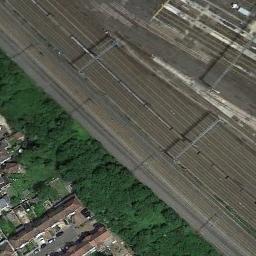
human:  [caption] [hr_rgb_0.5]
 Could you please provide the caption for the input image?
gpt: These railways have a grove of trees and a residential area on one side of the railways .

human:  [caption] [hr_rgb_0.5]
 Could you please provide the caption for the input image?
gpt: There are many trees in the middle of the two railways .

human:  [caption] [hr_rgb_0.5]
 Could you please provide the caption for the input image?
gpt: The railway is next to some trees and houses .

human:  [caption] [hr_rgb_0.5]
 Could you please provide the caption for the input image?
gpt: There are many trees and buildings beside the railway .

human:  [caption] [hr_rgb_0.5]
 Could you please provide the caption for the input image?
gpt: There are some green trees and buildings beside the railway .